Question: I need to get the information in the below barcode with the Python 'pyzbar' library, but it does not recognize it. Should I make any improvement before using 'pyzbar'?

this is the code:
'''
from pyzbar.pyzbar import decode
import cv2
def barcodeReader(image):
gray_img = cv2.cvtColor(image, cv2.COLOR_BGR2GRAY)
barcodes = decode(gray_img)
barcode = barcodeReader("My_image")
print (barcode)
'''
> Result: []
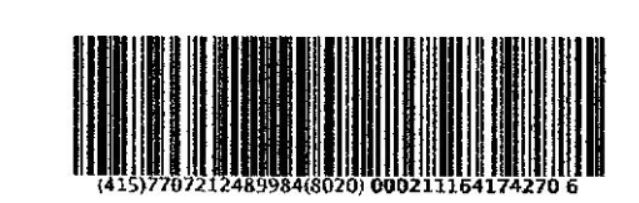
Answer: You could try to reconstruct the barcode by:
1. Inverse binarizing the image with cv2.threshold, such that you get white lines on black background.
2. Counting all non-zero pixels along the rows using np.count_nonzero.
3. Getting all indices, where the count exceeds a pre-defined threshold, let's say 100 here.
4. On a new, all white image, drawing black lines at the found indices.
Here's some code:
'''
import cv2
import numpy as np
from skimage import io # Only needed for web grabbing images, use cv2.imread for local images
# Read image from web, convert to grayscale, and inverse binary threshold
image = cv2.cvtColor(io.imread('https://i.stack.imgur.com/D8Jk7.jpg'), cv2.COLOR_RGB2GRAY)
_, image_thr = cv2.threshold(image, 128, 255, cv2.THRESH_BINARY_INV)
# Count non-zero pixels along the rows; get indices, where count exceeds certain threshold (here: 100)
row_nz = np.count_nonzero(image_thr, axis=0)
idx = np.argwhere(row_nz > 100)
# Generate new image, draw lines at found indices
image_new = np.ones_like(image_thr) * 255
image_new[35:175, idx] = 0
cv2.imshow('image_thr', image_thr)
cv2.imshow('image_new', image_new)
cv2.waitKey(0)
cv2.destroyAllWindows()
'''
The inverse binarized image:
<URL>
The reconstructed image:
<URL>
I'm not sure, if the result is a valid barcode. To improve the solution you could get rid of the numbers beforehand. Also, play around with the threshold.
Hope that helps!